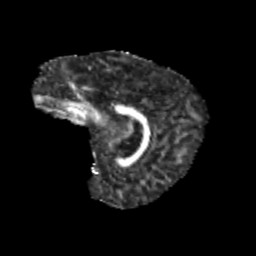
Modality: FA
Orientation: sagittal
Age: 12
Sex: male
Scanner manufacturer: siemens
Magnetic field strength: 3 T
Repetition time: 3.8 s
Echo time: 0.07 s